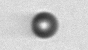
Label: bead